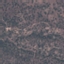
Land use / land cover: HerbaceousVegetation